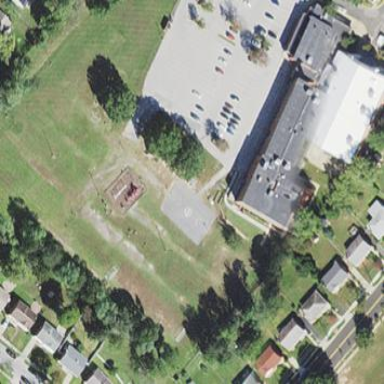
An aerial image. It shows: School.